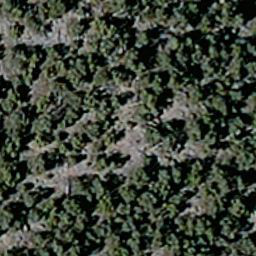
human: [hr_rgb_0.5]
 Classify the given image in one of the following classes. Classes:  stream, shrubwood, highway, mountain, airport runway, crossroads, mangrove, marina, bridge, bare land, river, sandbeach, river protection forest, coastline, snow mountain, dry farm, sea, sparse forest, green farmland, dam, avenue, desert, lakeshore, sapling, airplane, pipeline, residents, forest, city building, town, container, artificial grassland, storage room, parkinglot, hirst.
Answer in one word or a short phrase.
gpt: sparse forest